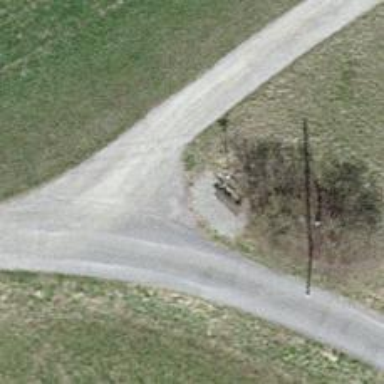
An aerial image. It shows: Bench for seating.